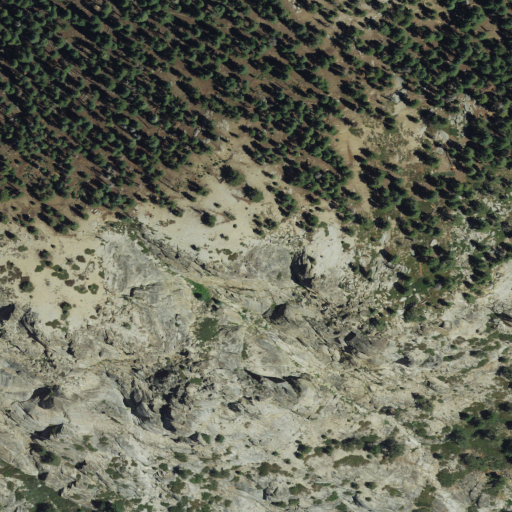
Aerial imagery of mountain in California named Homers Nose containing shrub, evergreen forest, and grassland